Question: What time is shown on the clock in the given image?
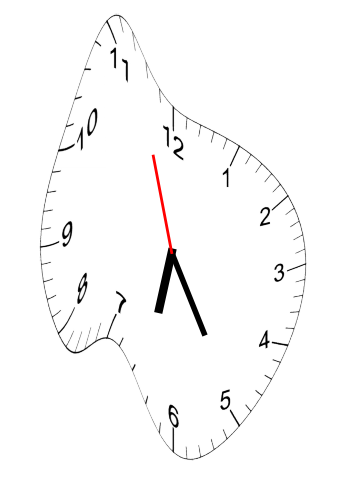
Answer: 06:24:57